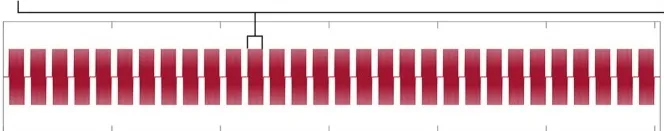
The stimulation train of a trial on the contralateral side in the HF mode (C).
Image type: pathology (immunostaining)